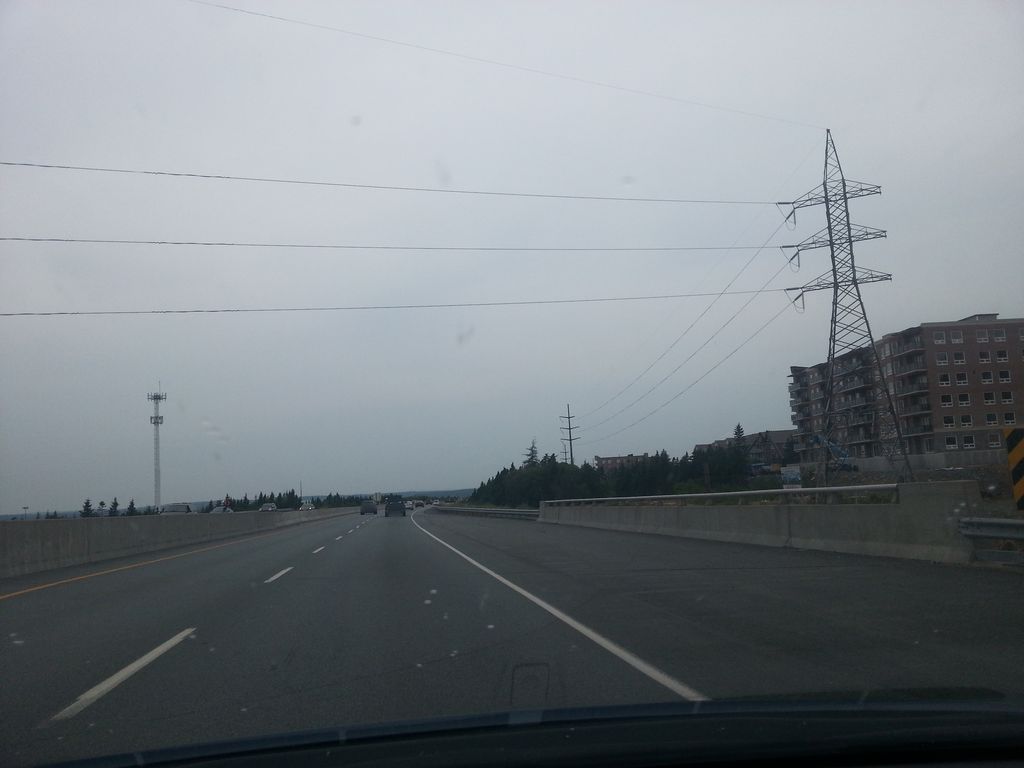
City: halifax